【题型】解答题　【知识点】解析几何　【难度】hard
在直角坐标平面中，抛物线 $\Gamma_1$ 是由抛物线 $y = x^2$ 按 $\vec{d} = (0,m)$ 平移得到的，$\Gamma_1$ 过点 $A(1,0)$ 且与 $x$ 轴相交于另一点 $B$. 曲线 $\Gamma_2$ 是以 $AB$ 为直径的圆. 称 $\Gamma_1$ 在 $x$ 轴上方的部分、$\Gamma_2$ 在 $x$ 轴下方的部分以及点 $A$、$B$ 构成的曲线为曲线 $\Omega$，并记 $\Gamma_1$ 在 $x$ 轴上方的部分为曲线 $\Omega_1$，$\Gamma_2$ 在 $x$ 轴下方的部分为曲线 $\Omega_2$.

\vspace{1em}

\noindent (1) 写出抛物线 $\Gamma_1$ 和圆 $\Gamma_2$ 的方程；

\noindent (2) 设直线 $y = k(x - 1)$ 与曲线 $\Omega$ 有不同于点 $A$ 的公共点 $P$、$Q$，且 $\angle QBA = \angle PBA$，求 $k$ 的值；

\noindent (3) 若过曲线 $\Omega_2$ 上的动点 $M(x_1,y_1)$ ($x_1 > 0$) 的直线 $l$ 与曲线 $\Omega$ 恰有两个公共点 $M$、$N$，且直线 $l$ 与 $x$ 轴的交点在 $A$ 点右侧，求 $\overrightarrow{OM} \cdot \overrightarrow{ON}$ 的最大值.
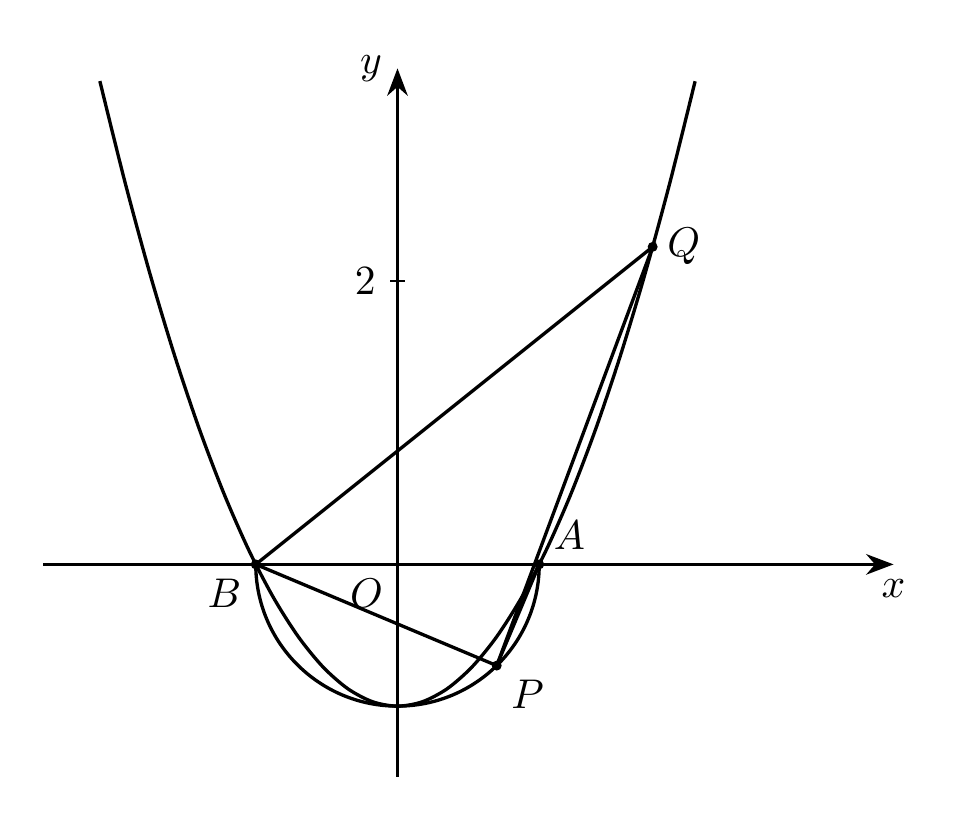
【解答】
\noindent 【答案】(1) $y = x^2 - 1$, $x^2 + y^2 = 1$;

\noindent (2) $k = 1 + \sqrt{2}$ ;

\noindent (3) $1$.

\vspace{1em}

\noindent 【知识点】由圆心（或半径）求圆的方程、求抛物线的轨迹方程、求直线与抛物线的交点坐标、根据韦达定理求参数

\vspace{1em}

\noindent 【分析】

\noindent (1) 利用向量平移求出 $\Gamma_1$ 的方程，并求出 $\Gamma_1$ 与 $x$ 轴的两个交点坐标即可求出 $\Gamma_2$ 的方程.

\noindent (2) 直线 $y = k(x - 1)$ 与 $\Gamma_1$、$\Gamma_2$ 的方程分别联立，借助相等的角及正切列式求解作答.

\noindent (3) 按 $N$ 在圆 $\Gamma_2$ 上和在曲线 $\Omega_1$ 上分类讨论，计算 $\overrightarrow{OM} \cdot \overrightarrow{ON}$ 的最大值作答.

\vspace{1em}

\noindent 【详解】

\noindent (1) 抛物线 $y = x^2$ 上的点 $(1,1)$ 按 $\vec{d} = (0,-1)$ 得到点 $(1,0)$，

\noindent 所以抛物线 $\Gamma_1$ 由抛物线 $y = x^2$ 向下平移 $1$ 个单位得到，则 $\Gamma_1$ 的方程为 $y = x^2 - 1$，

\noindent 抛物线 $\Gamma_1$ 与 $x$ 轴相交于点 $A(1,0), B(-1,0)$，

\noindent 则以 $AB$ 为直径的圆 $\Gamma_2$ 的方程为 $x^2 + y^2 = 1$.

\vspace{1em}

\noindent (2) 将 $y = k(x - 1)$ 与圆方程联立，消去 $y$，有 $(1 + k^2)x^2 - 2k^2x + k^2 - 1 = 0$，因为 $x_A = 1$，

\noindent 所以 $1 \cdot x_P = \dfrac{k^2 - 1}{1 + k^2}$，即 $x_P = \dfrac{k^2 - 1}{1 + k^2}$，代入直线方程得 $P\left(\dfrac{k^2 - 1}{1 + k^2}, \dfrac{-2k}{1 + k^2}\right)$，

\noindent 联立 $y = k(x - 1)$ 与抛物线方程，得 $Q(k - 1, k^2 - 2k)$，

\noindent 所以 $\tan \angle PBA = \dfrac{-y_P}{x_P + 1} = \dfrac{1}{k}$，$\tan \angle QBA = \dfrac{y_Q}{x_Q + 1} = k - 2$，

\noindent 因为 $\angle QBA = \angle PBA$，故 $\tan \angle QBA = \tan \angle PBA$，解得 $k = 1 \pm \sqrt{2}$，

\noindent 由 $y_P = -\dfrac{2k}{1 + k^2} < 0$，可得 $k > 0$，所以 $k = 1 + \sqrt{2}$.

\vspace{1em}

\noindent (3) 设 $N(x_2, y_2)$，显然直线 $l$ 斜率 $k_1$ 存在，设直线 $l$ 的方程为 $y = k_1(x - t)$，

\noindent 由直线 $l$ 与 $x$ 轴的交点在 $A$ 点右侧，所以 $t > 1$，下面分两种情况讨论：

\noindent 情况一：若 $N$ 在圆 $\Gamma_2$ 上，则 $\overrightarrow{QM} \cdot \overrightarrow{QN} = x_1x_2 + y_1y_2 \leq \dfrac{x_1^2 + x_2^2}{2} + \dfrac{y_1^2 + y_2^2}{2} = 1$，

\noindent 情况二：若 $N$ 在曲线 $\Omega_1$ 上，因为直线 $l$ 与 $x$ 轴的交点在 $A$ 点右侧，所以斜率大于 $0$，所以 $N$ 点在第一象限，

\noindent 由直线 $l$ 与曲线 $\Omega$ 恰有两个公共点 $M$、$N$，知直线 $l$ 与曲线 $\Omega_1$、曲线 $\Omega_2$ 各有且仅有一个公共点，

\noindent 因为直线 $l$ 与 $x$ 轴的交点在 $A$ 点右侧以及斜率大于 $0$ 知：

\noindent 直线 $l$ 与圆 $\Gamma_2$ 在 $x$ 轴及其上方无公共点，所以直线 $l$ 与曲线 $\Omega_2$ 相切于点 $M$，

\noindent 于是有 $-\sqrt{1 - x^2} - k_1(x - t) \geq 0$，当且仅当 $x = x_1 \in (0,1)$ 时等号成立；

\noindent 又因为 $x \in (-1,1)$ 时，$x^2 - 1 - \left(-\sqrt{1 - x^2}\right) = \sqrt{1 - x^2}\left(1 - \sqrt{1 - x^2}\right) \geq 0$，

\noindent 当且仅当 $x \in \{-1,0,1\}$ 时等号成立，所以 $x^2 - 1 - k_1(x - t) > 0$，

\noindent 即直线 $l$ 与抛物线 $\Gamma_1$ 在 $x$ 轴下方部分无公共点，所以直线 $l$ 与曲线 $\Omega_1$ 相切于点 $N$，

\noindent 由 $y = x^2 - 1$ 求导得：$y' = 2x$，直线 $l$ 的斜率为 $2x_2$，

\noindent 于是得直线 $l$ 的方程为 $y = 2x_2 \cdot x - x_2^2 - 1$，且满足 $\dfrac{x_2^2 + 1}{\sqrt{1 + 4x_2^2}} = 1$，

\noindent 由 $x_2^2 > 1$ 解得 $x_2^2 = 2$，此时取 $x_2 = \sqrt{2} > 1$，得 $x_1 = \dfrac{2x_2^3}{4x_2^2 + 1} = \dfrac{4\sqrt{2}}{9} \in (0,1)$，

\noindent 直线 $l$ 与曲线 $\Omega_1$ 相切于点 $N$、曲线 $\Omega_2$ 相切于点 $M$，符合题意，此时有 $OM \perp MN$，

\noindent 所以 $\overrightarrow{OM} \cdot \overrightarrow{ON} = |\overrightarrow{OM}|^2 = 1$.

\vspace{1em}

\noindent 【点睛】方法点睛：圆锥曲线中最值或范围问题的常见解法：

\noindent (1) 几何法，若题目的条件和结论能明显体现几何特征和意义，则考虑利用几何法来解决；

\noindent (2) 代数法，若题目的条件和结论能体现某种明确的函数关系，则可首先建立目标函数，再求这个函数的最值或范围.